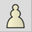
Piece: wP